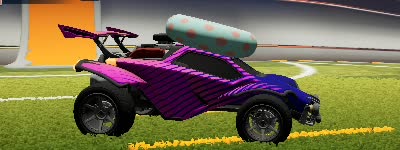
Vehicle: octane